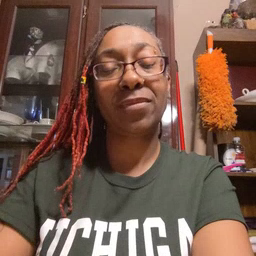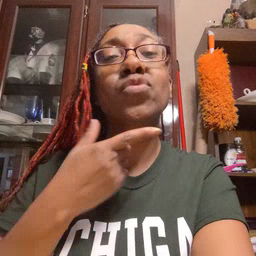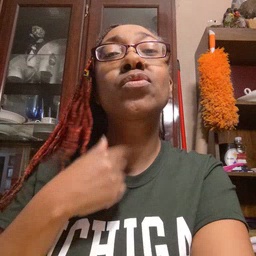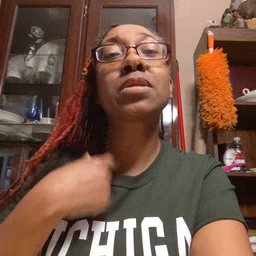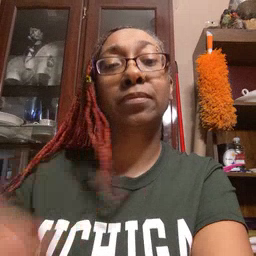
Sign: thirsty